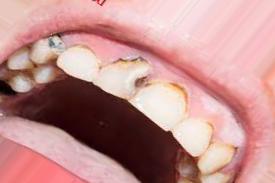
Condition: Caries